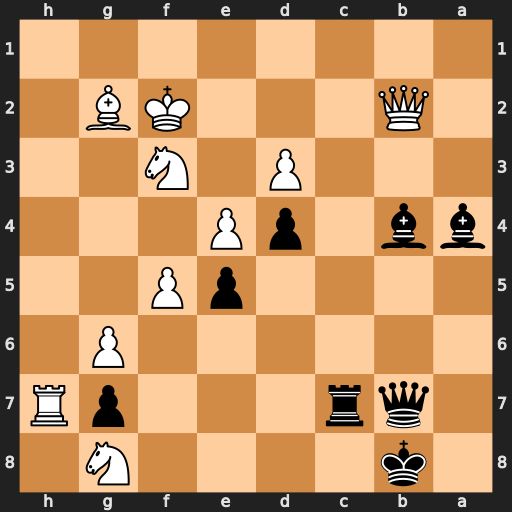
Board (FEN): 1k4N1/1qr3pR/6P1/4pP2/bb1pP3/3P1N2/1Q3KB1/8
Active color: b
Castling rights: -
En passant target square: -
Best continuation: Be1+ Nxe1 Qxb2+